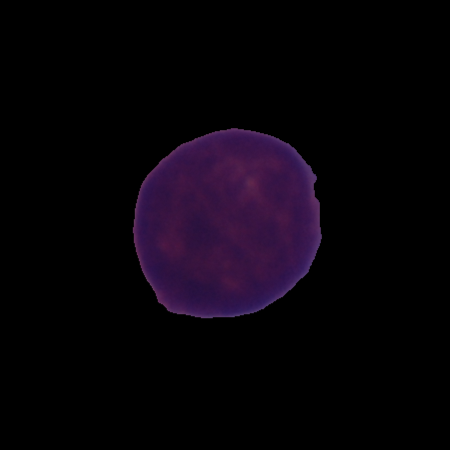
Label: cancer